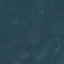
Land use / land cover: Forest